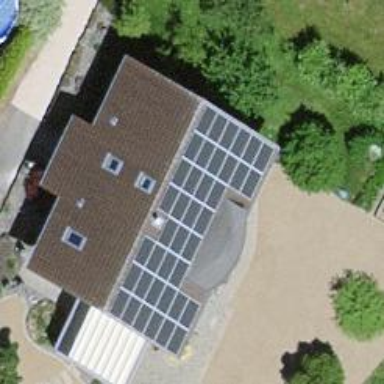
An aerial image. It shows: Solar photovoltaic panel generator located on building's roof.